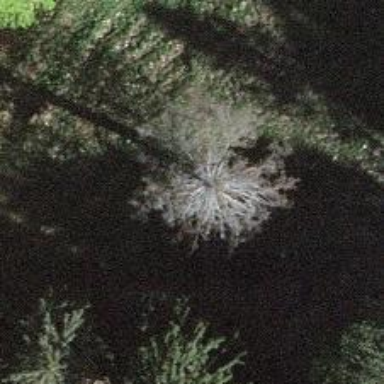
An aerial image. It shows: Beautiful tree in nature.